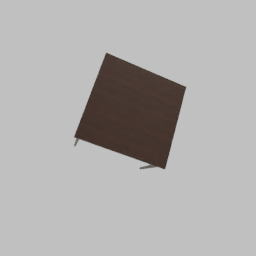
Label: furniture